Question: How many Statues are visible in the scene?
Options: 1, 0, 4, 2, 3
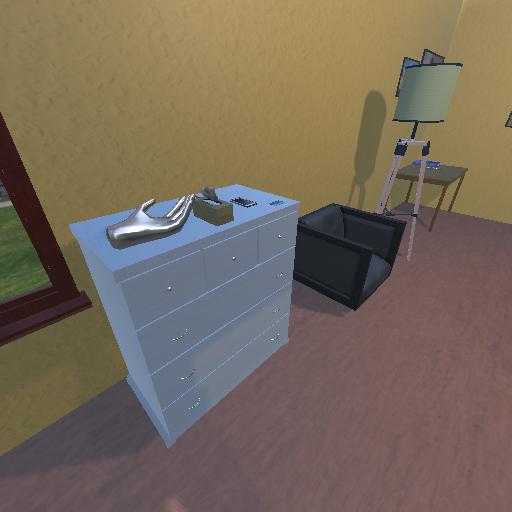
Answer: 1